Interaction volume radius: 5 \u00c5
Interaction volume height: 10 \u00c5
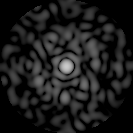
Disorder parameter: 0.8004